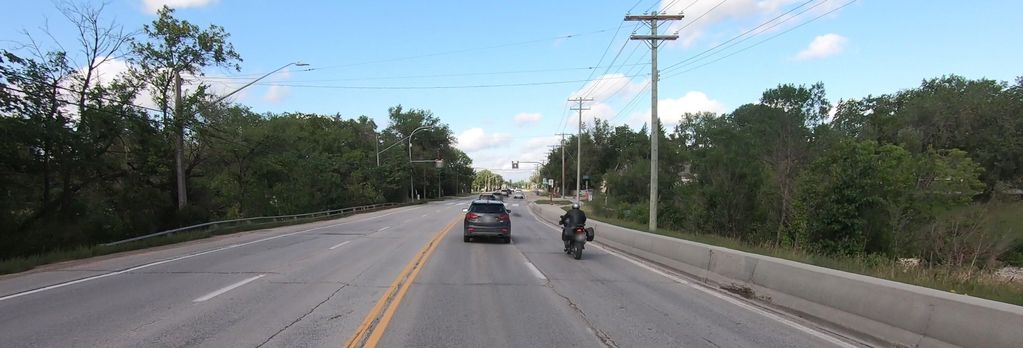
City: winnipeg